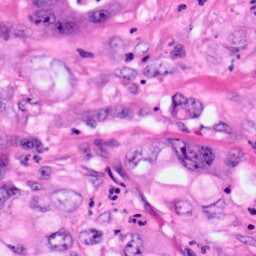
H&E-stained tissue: Pancreatic